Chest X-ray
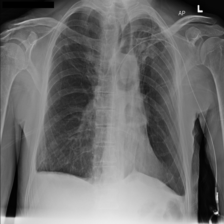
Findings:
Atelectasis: negative
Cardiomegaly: negative
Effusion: negative
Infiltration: positive
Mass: negative
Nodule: positive
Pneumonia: negative
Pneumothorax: negative
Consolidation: negative
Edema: negative
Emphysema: negative
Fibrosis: negative
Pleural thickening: negative
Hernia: negative